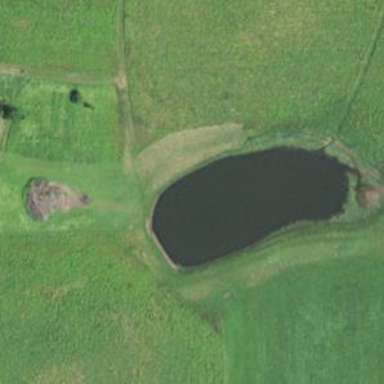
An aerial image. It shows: Peaceful pond surrounded by nature.